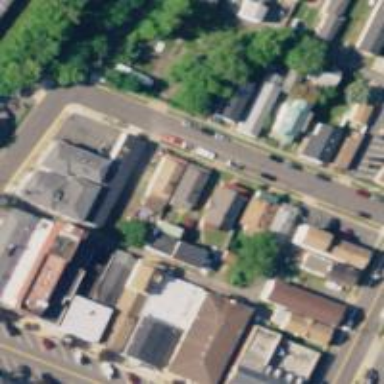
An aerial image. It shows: Alley classified as service road.